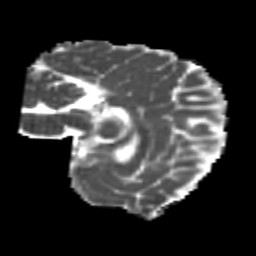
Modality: MD
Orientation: sagittal
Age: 20
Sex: female
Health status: healthy
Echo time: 0.074 s